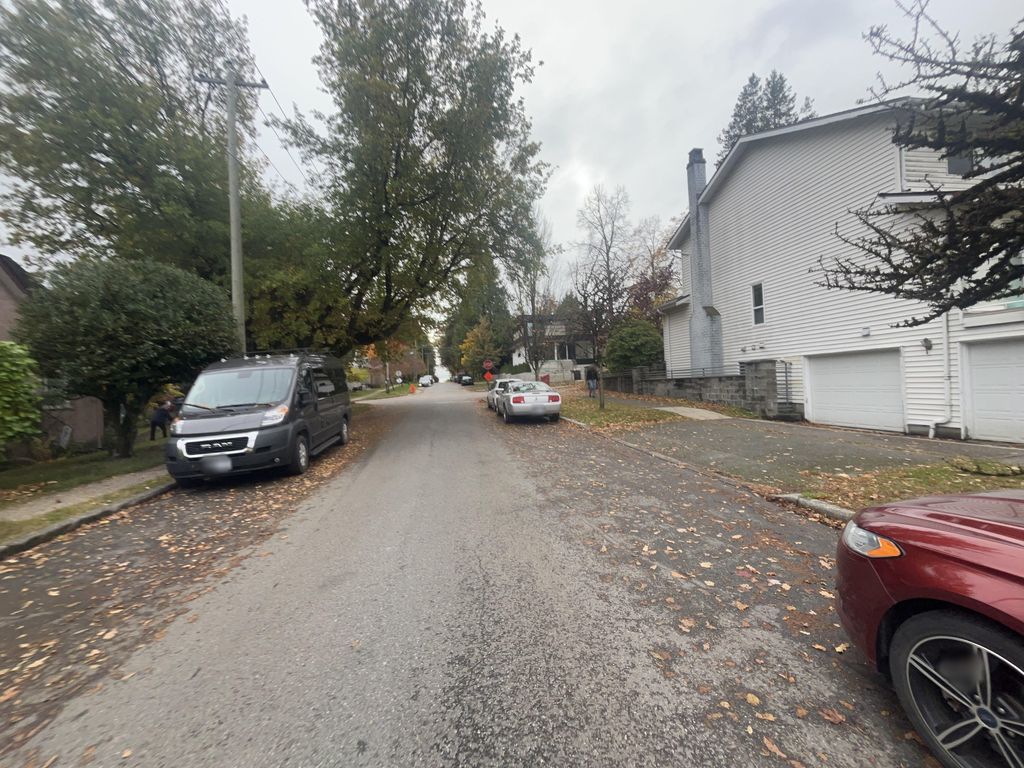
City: vancouver